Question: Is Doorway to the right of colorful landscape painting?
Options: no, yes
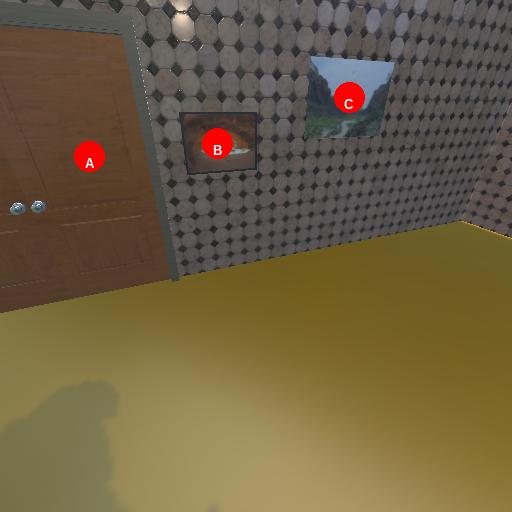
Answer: no